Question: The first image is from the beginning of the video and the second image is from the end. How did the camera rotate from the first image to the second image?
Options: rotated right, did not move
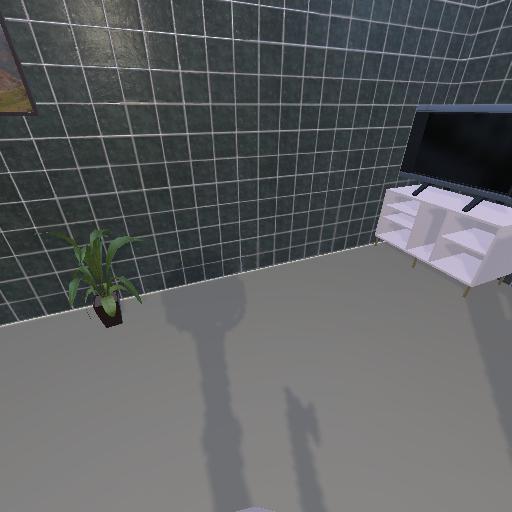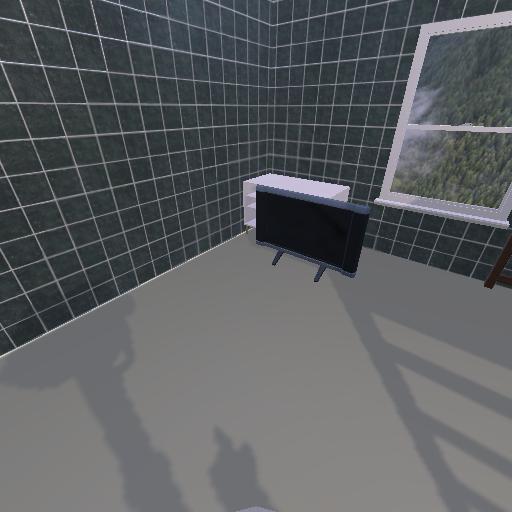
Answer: rotated right